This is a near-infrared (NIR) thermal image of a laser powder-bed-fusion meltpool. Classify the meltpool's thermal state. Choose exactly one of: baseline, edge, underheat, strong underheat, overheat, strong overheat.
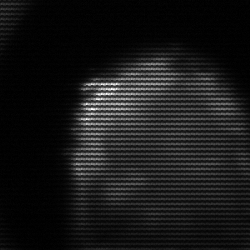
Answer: edge